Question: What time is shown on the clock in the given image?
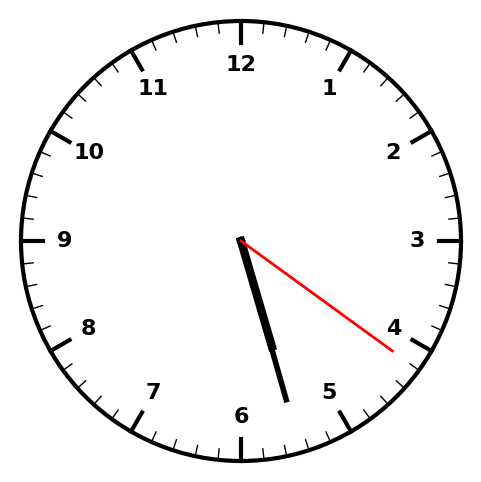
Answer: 05:27:21